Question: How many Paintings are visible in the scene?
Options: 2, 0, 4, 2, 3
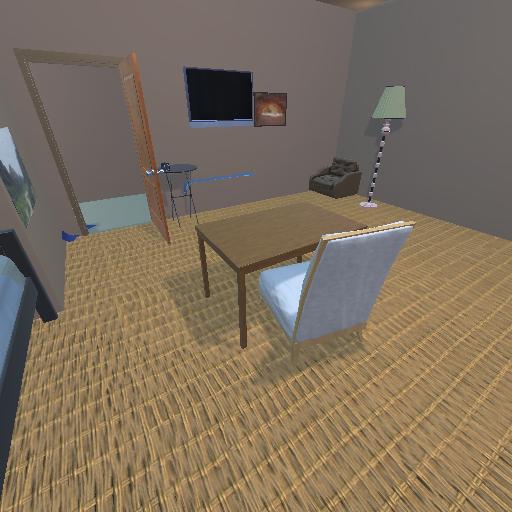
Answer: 2